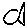
Label: fish